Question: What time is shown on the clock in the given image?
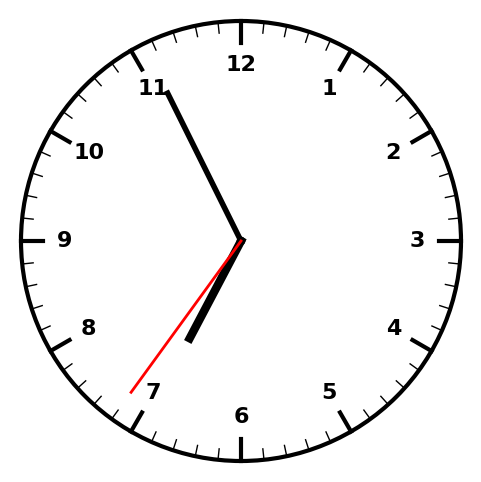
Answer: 06:55:36